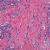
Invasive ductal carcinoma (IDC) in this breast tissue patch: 1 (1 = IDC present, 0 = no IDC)